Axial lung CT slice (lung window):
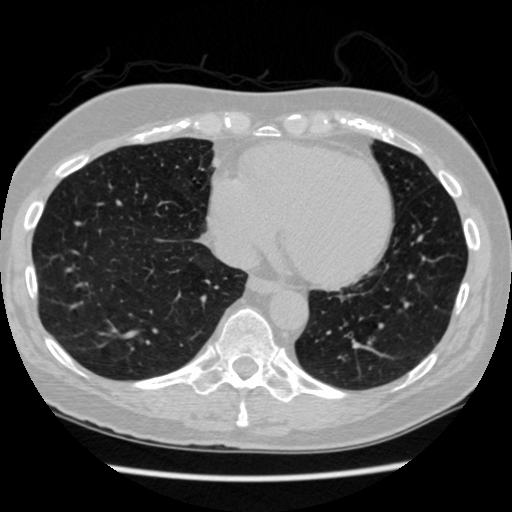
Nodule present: no